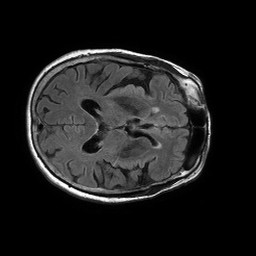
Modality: FLAIR
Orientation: axial
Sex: female
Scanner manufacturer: philips
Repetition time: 11 s
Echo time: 0.125 s